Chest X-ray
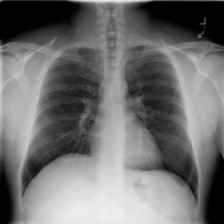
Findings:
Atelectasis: negative
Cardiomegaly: negative
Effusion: negative
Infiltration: negative
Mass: negative
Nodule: negative
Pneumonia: negative
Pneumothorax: negative
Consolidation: negative
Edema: negative
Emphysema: negative
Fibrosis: negative
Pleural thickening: negative
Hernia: negative